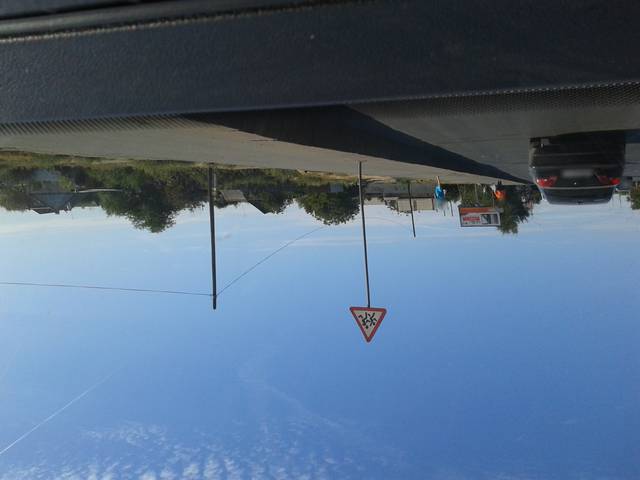
Region: Russia
Coordinates: 48.67, 44.442